Question: I'm working on a script detecting edges of an image.
Here is the script:
'''
clear all; close all; clc;
c = rgb2gray(imread('image_S004_I0004.jpg'));
c = double(c);
k = imnoise(c, 'salt & pepper', 0.01);
gg = [-1 0 1;-2 0 2; -1 0 1];
gh = gg';
grad_g = conv2(k, gg);
grad_h = conv2(k, gh);
grad = sqrt(grad_g.^2 + grad_h.^2);
[r s] = size(grad);
T = 80;
for ii = 1:r
for jj = 1:s
if grad(ii, jj) < T
thresh_grad(ii, jj) = 0;
else
thresh_grad(ii, jj) = 1;
end
end
end
figure()
subplot(121); imshow(uint8(c));
subplot(122); imshow(thresh_grad);
'''
Here is what I always get:

On the left is an original image, on the right should be an image with detected edges (as you can see in the script, I have implemented some noise on the image - has to be there). But I get literally nothing, not matter what the value of threshold T is.
Could you please help me to find my mistake?
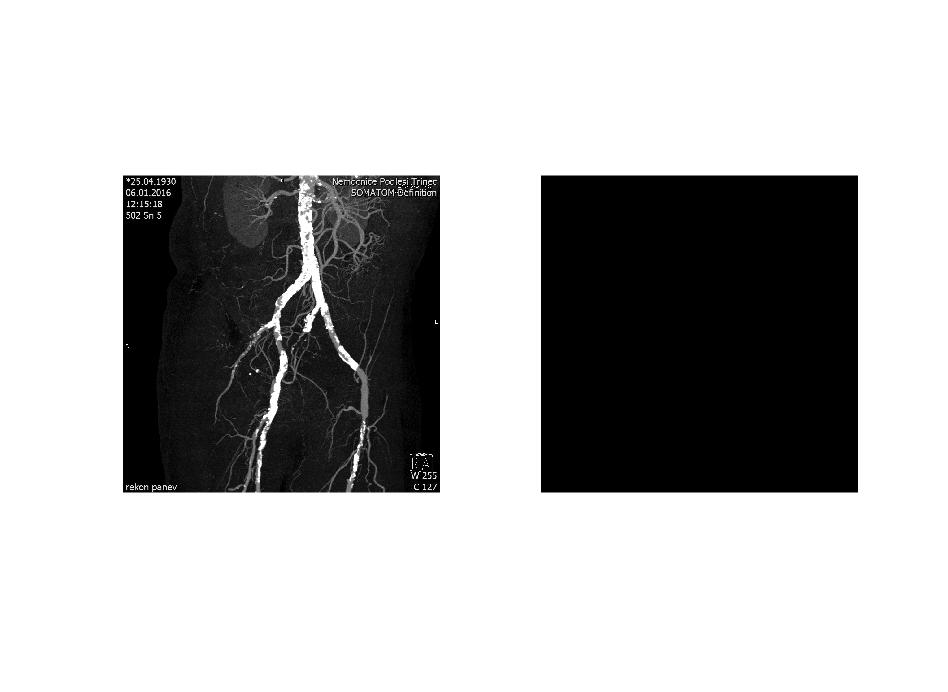
Answer: The problem in your code is right before you apply the noise. You are casting the image to 'double' prior to calling 'imnoise'. By doing this, 'double' precision images are assumed to have a dynamic range of '[0,1]' and so the output of 'imnoise' would be clipped to the '[0,1]' range. This means that your threshold of '80' would therefore be unsuitable because there will never be any gradient values that would exceed the value of 80 so everything is visualized as black.
In addition, 'thresh_grad' is not defined and it's recommended you pre-allocate the image prior to using it. Simply do 'thresh_grad = zeros(size(grad));' prior to the double 'for' loop.
As such, call 'double' after you make the call to 'imnoise' which would make the image still be in 'uint8' and then convert to 'double' for the purposes of convolution. By doing this I managed to get output. I don't have access to your image, but I used the 'cameraman.tif' image that's built-into MATLAB's image processing toolbox.
Therefore:
'''
c = imread('cameraman.tif');
k = imnoise(c, 'salt & pepper', 0.01);
k = double(k); % Change
gg = [-1 0 1;-2 0 2; -1 0 1];
gh = gg';
grad_g = conv2(k, gg);
grad_h = conv2(k, gh);
grad = sqrt(grad_g.^2 + grad_h.^2);
[r, s] = size(grad);
thresh_grad = zeros(size(grad)); % Added
T = 80;
for ii = 1:r
for jj = 1:s
if grad(ii, jj) < T
thresh_grad(ii, jj) = 0;
else
thresh_grad(ii, jj) = 1;
end
end
end
figure()
subplot(121); imshow(uint8(c));
subplot(122); imshow(thresh_grad);
'''
I get:
<URL>
---
As for future development, I recommend you use <URL> to actually convert the images to 'double' precision, which would also convert the data into a '[0,1]' range. You would thus need to change the threshold from '80' to '80/255' as the threshold of '80' was originally designed for 'uint8' images.
Finally, when you show the original image you can get rid of the 'uint8' casting.
For completeness:
'''
c = imread('cameraman.tif');
c = im2double(c); % Change
k = imnoise(c, 'salt & pepper', 0.01);
gg = [-1 0 1;-2 0 2; -1 0 1];
gh = gg';
grad_g = conv2(k, gg);
grad_h = conv2(k, gh);
grad = sqrt(grad_g.^2 + grad_h.^2);
[r, s] = size(grad);
thresh_grad = zeros(size(grad)); % Added
T = 80 / 255; % Change
for ii = 1:r
for jj = 1:s
if grad(ii, jj) < T
thresh_grad(ii, jj) = 0;
else
thresh_grad(ii, jj) = 1;
end
end
end
figure()
subplot(121); imshow(c);
subplot(122); imshow(thresh_grad);
'''